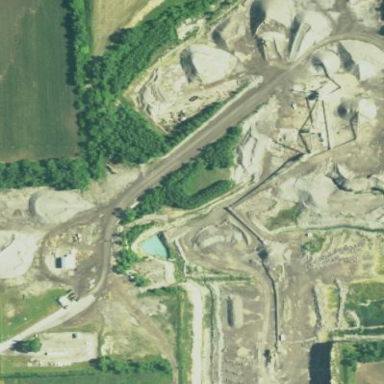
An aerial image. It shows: Quarry area.